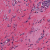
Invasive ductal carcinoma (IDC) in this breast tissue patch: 0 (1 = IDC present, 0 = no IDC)